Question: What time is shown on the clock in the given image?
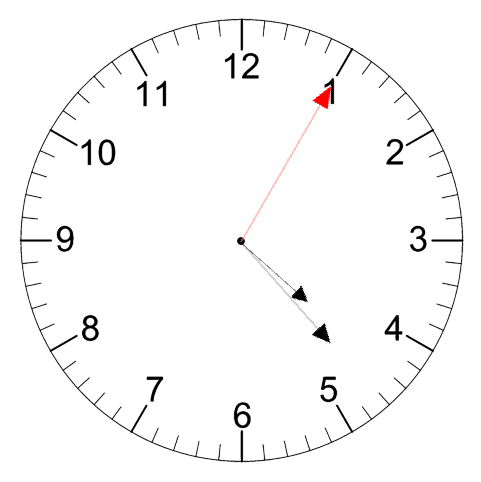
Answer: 04:23:05